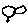
Label: bird